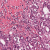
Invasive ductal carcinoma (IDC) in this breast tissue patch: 1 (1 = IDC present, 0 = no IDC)